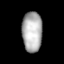
Tissue: lung
Cell type: Myeloid cells
Senescence score: 0.5575
Nuclear area (px): 791
Mean DAPI intensity: 175.689